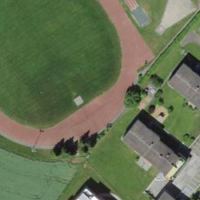
EUNIS habitat code: 53
Species observed at this site:
Symphoricarpos albus